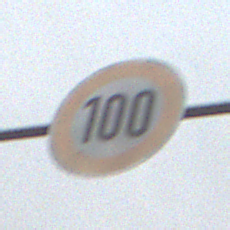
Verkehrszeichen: Geschwindigkeit100
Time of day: Midday
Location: Outdoor (Nature)
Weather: Overcast
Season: NotSpecified
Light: Natural